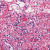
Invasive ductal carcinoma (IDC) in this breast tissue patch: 0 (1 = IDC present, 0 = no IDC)